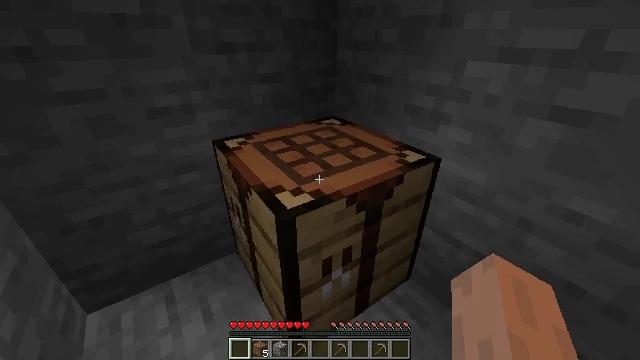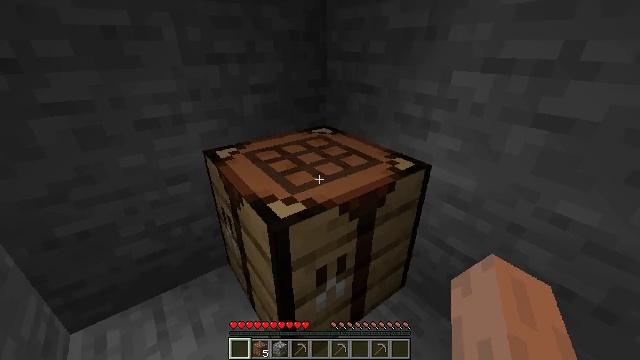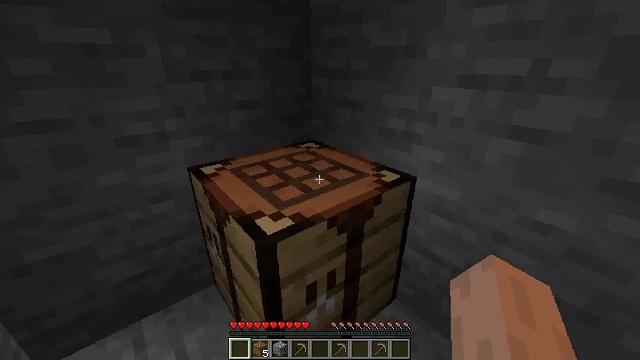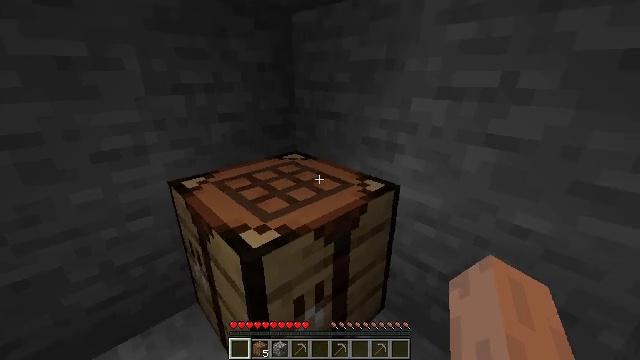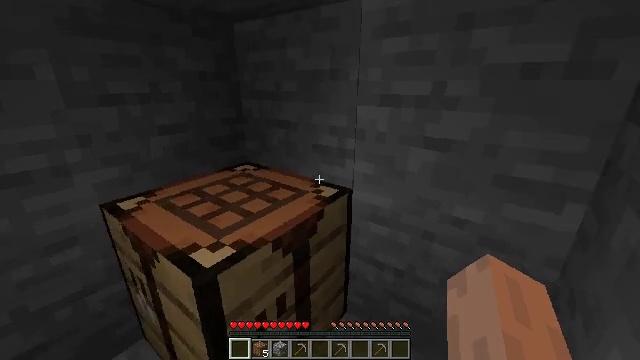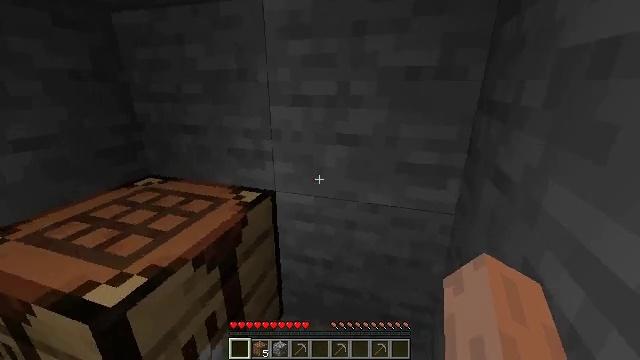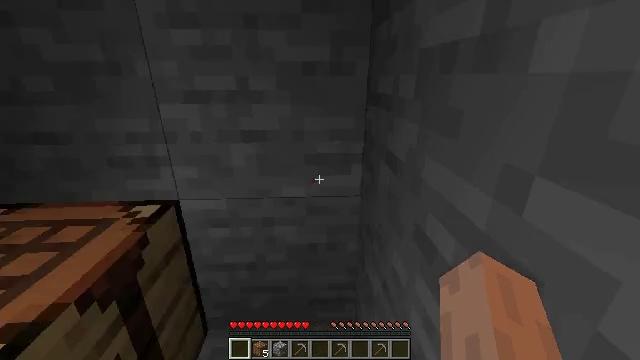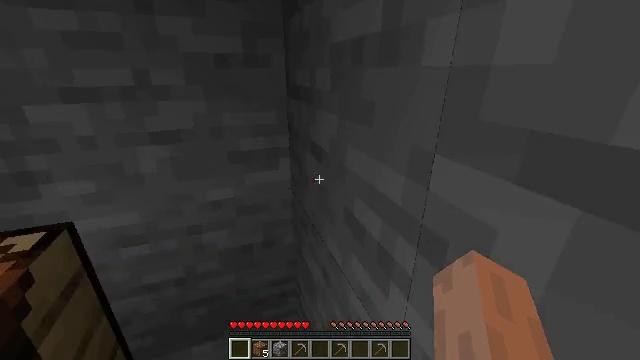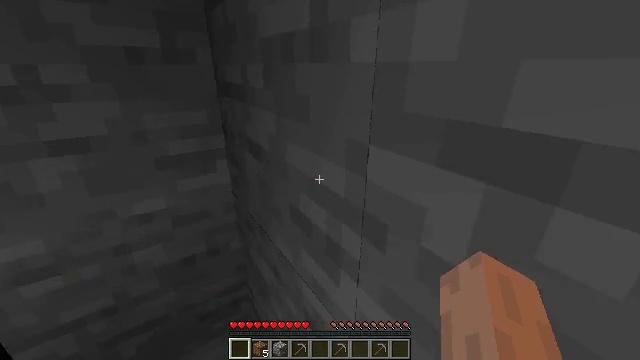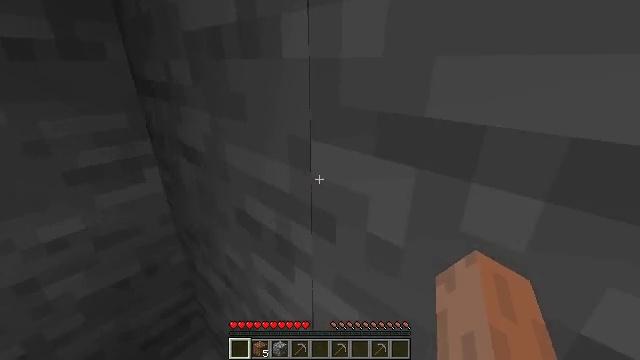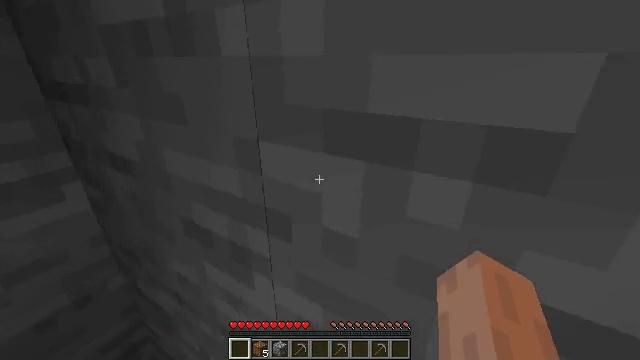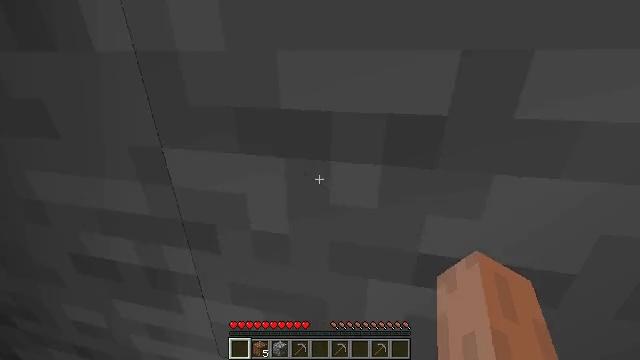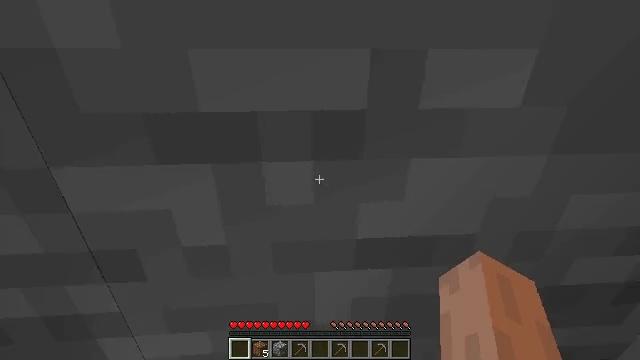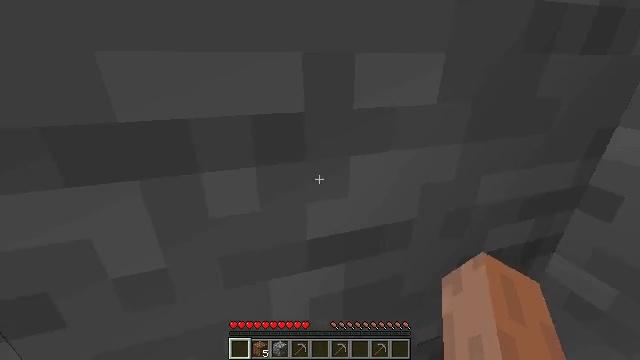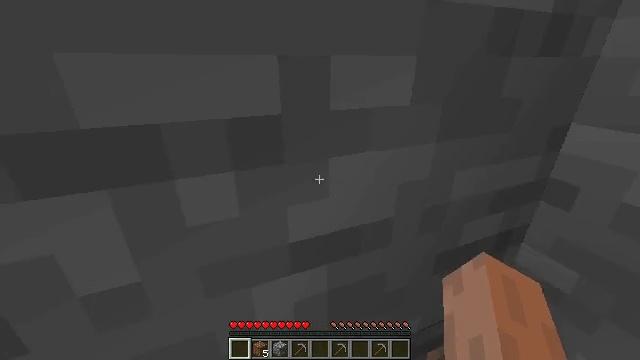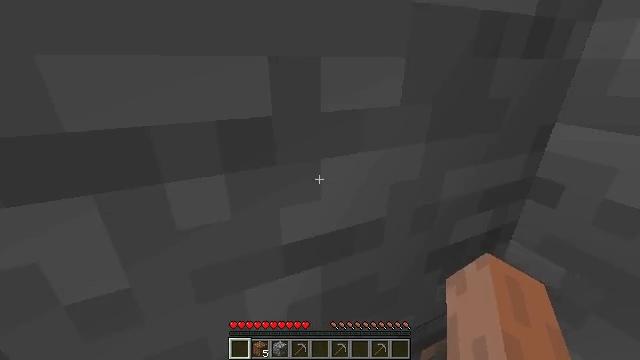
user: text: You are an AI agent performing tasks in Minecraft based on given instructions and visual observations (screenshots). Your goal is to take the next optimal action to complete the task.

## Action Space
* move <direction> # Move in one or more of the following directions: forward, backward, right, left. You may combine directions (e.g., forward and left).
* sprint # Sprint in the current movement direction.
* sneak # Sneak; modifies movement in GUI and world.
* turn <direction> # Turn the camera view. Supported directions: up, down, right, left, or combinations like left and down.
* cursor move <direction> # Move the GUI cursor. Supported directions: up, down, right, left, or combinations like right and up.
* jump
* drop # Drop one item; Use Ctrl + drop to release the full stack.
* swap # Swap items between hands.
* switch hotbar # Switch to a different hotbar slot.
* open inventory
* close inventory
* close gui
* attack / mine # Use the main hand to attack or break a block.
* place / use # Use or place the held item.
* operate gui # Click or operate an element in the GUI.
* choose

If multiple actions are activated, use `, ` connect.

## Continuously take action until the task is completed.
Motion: motion action
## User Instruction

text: Put back the crafting table.
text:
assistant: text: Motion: turn right and up
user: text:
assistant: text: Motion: turn right and up
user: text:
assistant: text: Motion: turn right and up
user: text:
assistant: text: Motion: turn right and up
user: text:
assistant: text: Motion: turn right
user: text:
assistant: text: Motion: turn right and down
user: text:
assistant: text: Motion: turn right and down
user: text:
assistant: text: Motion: turn right
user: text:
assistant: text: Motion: turn right
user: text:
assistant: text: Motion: turn right
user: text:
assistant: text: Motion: turn right
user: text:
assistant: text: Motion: turn right
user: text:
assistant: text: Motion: turn right
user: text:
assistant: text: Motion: turn right
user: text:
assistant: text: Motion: turn right
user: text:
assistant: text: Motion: no_op
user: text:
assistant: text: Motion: turn right
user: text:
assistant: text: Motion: turn right
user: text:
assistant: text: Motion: turn right and down
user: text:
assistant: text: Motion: turn right
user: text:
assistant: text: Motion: turn right
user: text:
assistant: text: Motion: turn right
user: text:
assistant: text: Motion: turn right
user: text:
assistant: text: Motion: turn right
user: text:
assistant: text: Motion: turn right
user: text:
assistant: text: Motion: turn right
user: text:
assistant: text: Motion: turn right
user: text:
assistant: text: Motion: turn right
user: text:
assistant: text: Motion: turn right
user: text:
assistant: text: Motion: turn right